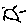
Label: sun